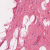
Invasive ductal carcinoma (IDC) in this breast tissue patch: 0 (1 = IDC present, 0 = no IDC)